Question: I have created a report using Visual Studio report wizard and using business objects as Data Source. I created my class first and added objects to it. Then I used the report wizard to create a report. Everything works fine until I add new objects/classes. Data Source starts disappaearing. I am aware that after creating a reportviewer, we should bind data sources using the smart tag(little triangle) or even "Choose Data Sources" to bind it with already excisiting data sources. But my data source pane is blank. Heres how it looks after I added a new class:

I looked at <URL>. Heres how my Form.cs looks like:
'''
using System;
using System.Collections.Generic;
using System.ComponentModel;
using System.Data;
using System.Drawing;
using System.Linq;
using System.Text;
using System.Threading.Tasks;
using System.Windows.Forms;
namespace ReportsApplication2
{
public partial class Form1 : Form
{
private Products m_products = new Products();
private AlertsList m_alert = new AlertsList();
private ActionsList m_actionsl = new ActionsList();
private GradeList m_gradesl = new GradeList();
public Form1()
{
InitializeComponent();
}
private void Form1_Load(object sender, EventArgs e)
{
this.PaperBindingSource.DataSource = m_products.GetProducts();
this.AlertBindingSource.DataSource = m_alert.GetAlertsList();
this.ActionBindingSource.DataSource = m_actionsl.GetActionsList();
this.bindingSource1.DataSource = m_gradesl.GetGradeList();
this.reportViewer1.RefreshReport();
}
private void reportViewer1_Load(object sender, EventArgs e)
{
}
private void ActionBindingSource_CurrentChanged(object sender, EventArgs e)
{
}
private void reportViewer1_Load_1(object sender, EventArgs e)
{
}
}
}
'''
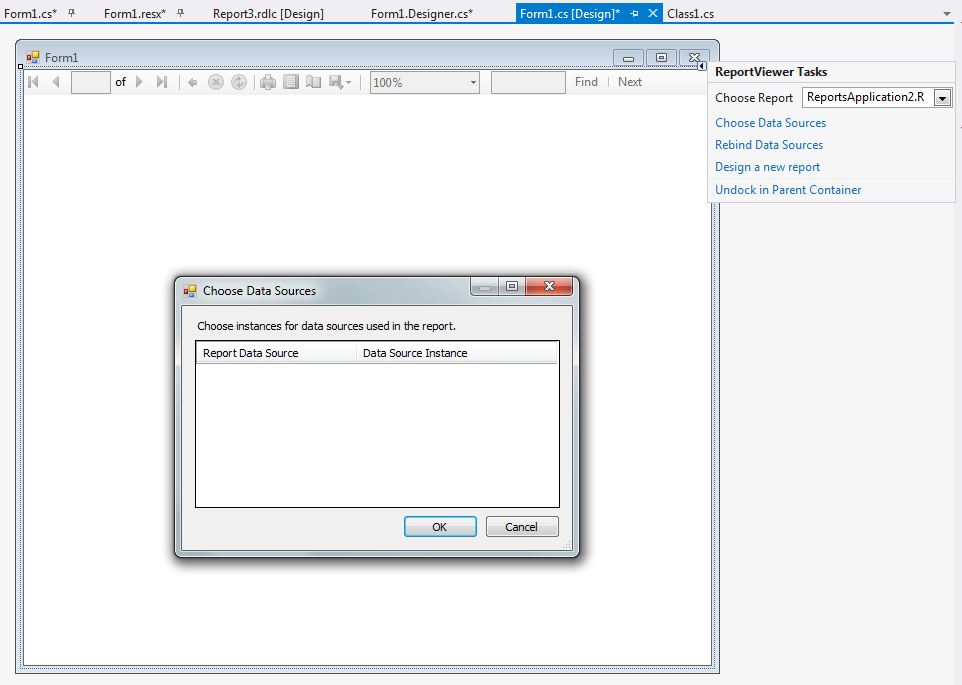
Answer: Leaving this as an answer here for someone who is having the same problem:
What I learnt the hard way is to never use Report Wizard for creating a report and dataset. Report must be created manually without the wizard and the dataset must be drawn in the dataset designer. <URL>